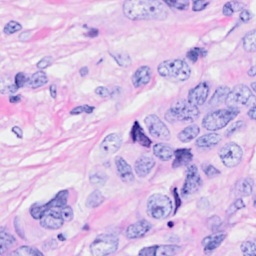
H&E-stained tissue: Breast